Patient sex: M
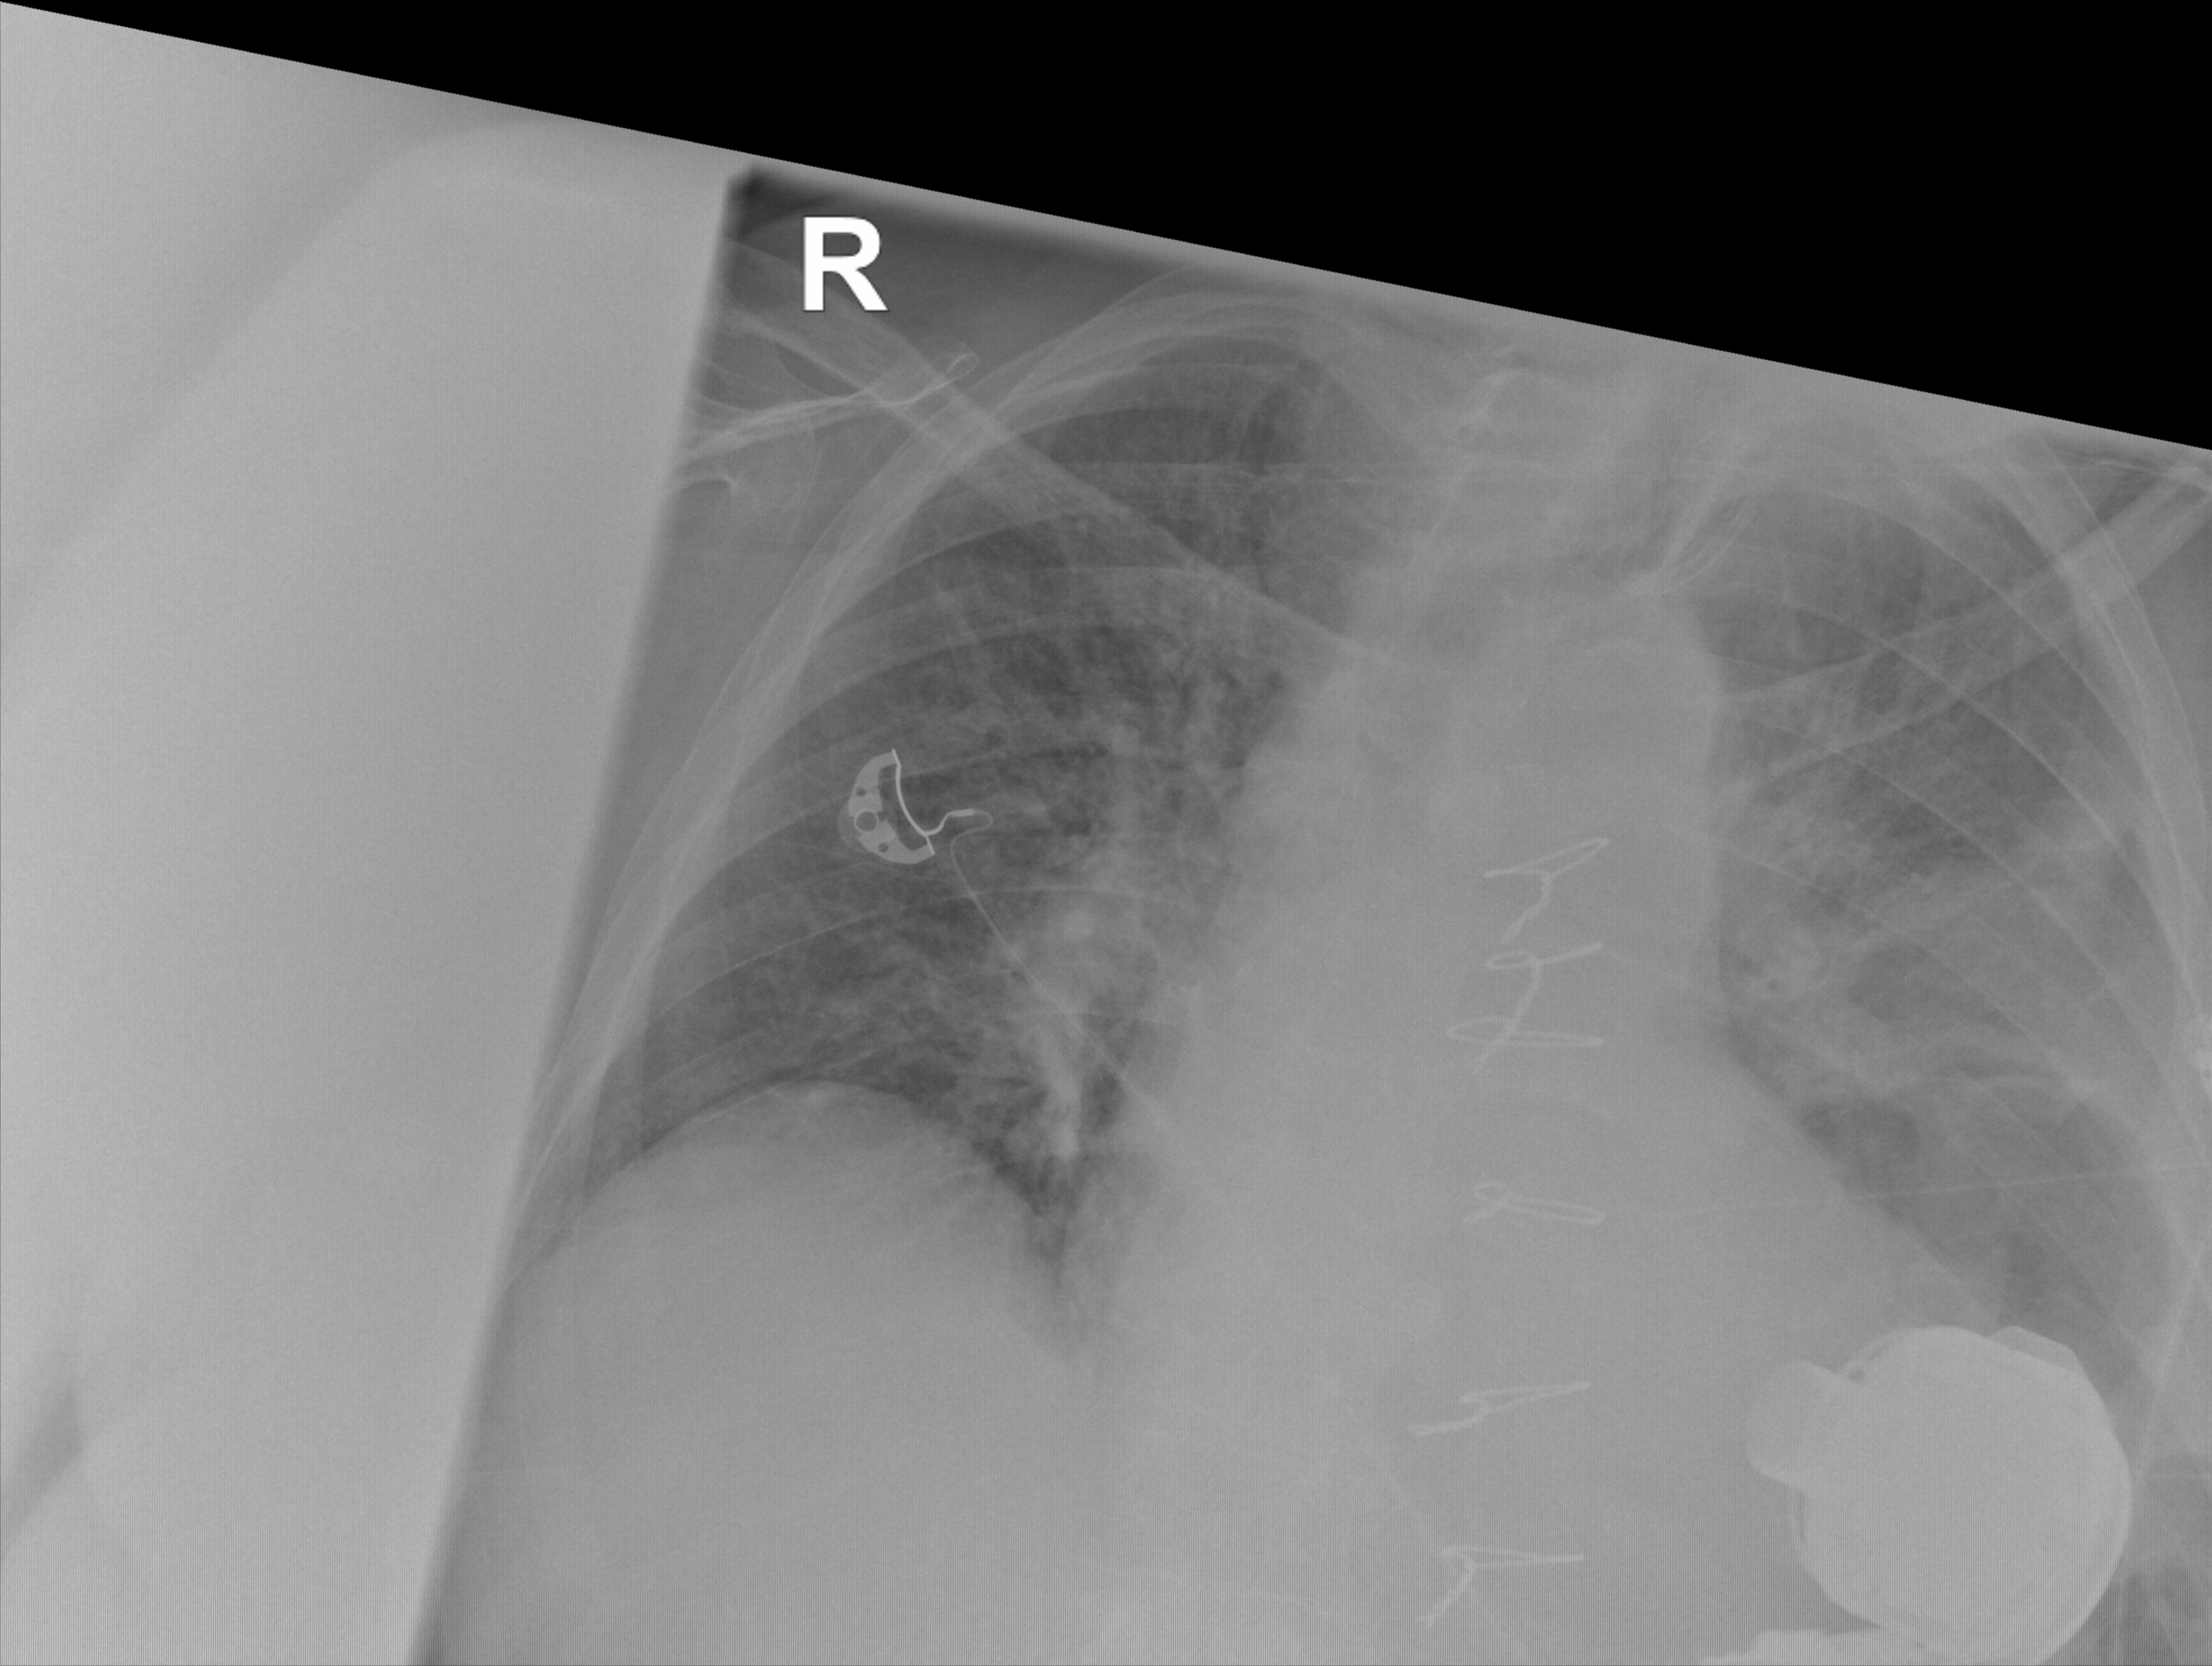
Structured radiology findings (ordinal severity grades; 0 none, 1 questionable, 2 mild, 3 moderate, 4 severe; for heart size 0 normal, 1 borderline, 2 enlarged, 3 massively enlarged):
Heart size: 2
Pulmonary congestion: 2
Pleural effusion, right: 0
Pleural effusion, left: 0
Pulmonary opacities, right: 0
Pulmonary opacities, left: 3
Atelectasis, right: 0
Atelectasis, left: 3